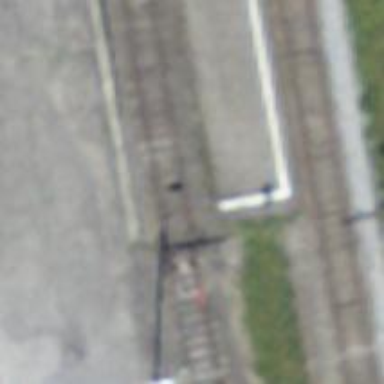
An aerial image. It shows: Single-track electrified railway siding with contact line.